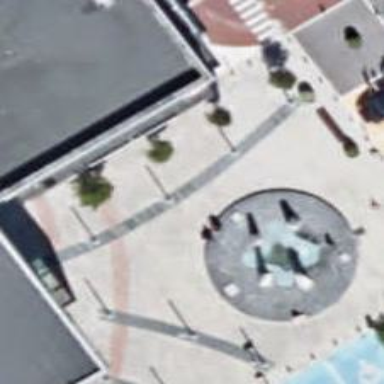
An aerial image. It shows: Beautiful fountain.